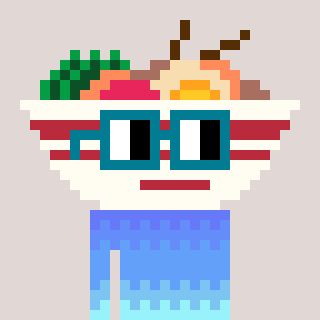
a pixel art character with square dark green glasses, a noodles-shaped head and a foggrey-colored body on a warm background